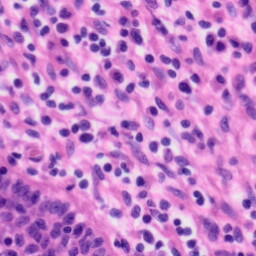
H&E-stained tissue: Tonsil